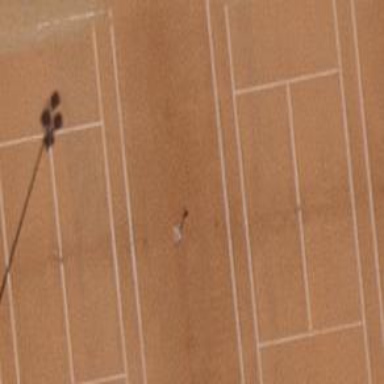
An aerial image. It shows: Tennis court on pitch.